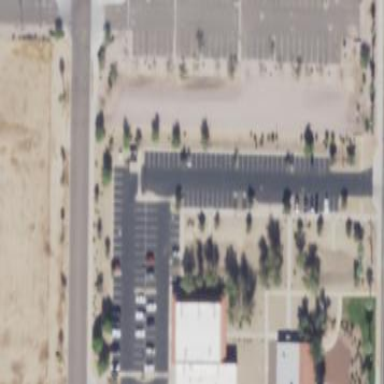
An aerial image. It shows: Parking area with asphalt surface.